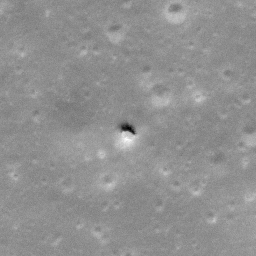
Pit: Runge Pit
Host crater: Runge Crater
Host type: impact_melt
Lunar coordinates: latitude -2.702, longitude 86.78